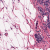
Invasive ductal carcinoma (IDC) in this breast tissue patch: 0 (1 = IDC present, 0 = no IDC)